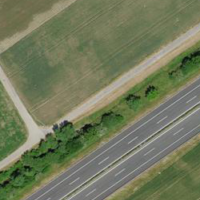
EUNIS habitat code: 57
Species observed at this site:
Orchis anthropophora
Buteo buteo
Saponaria ocymoides